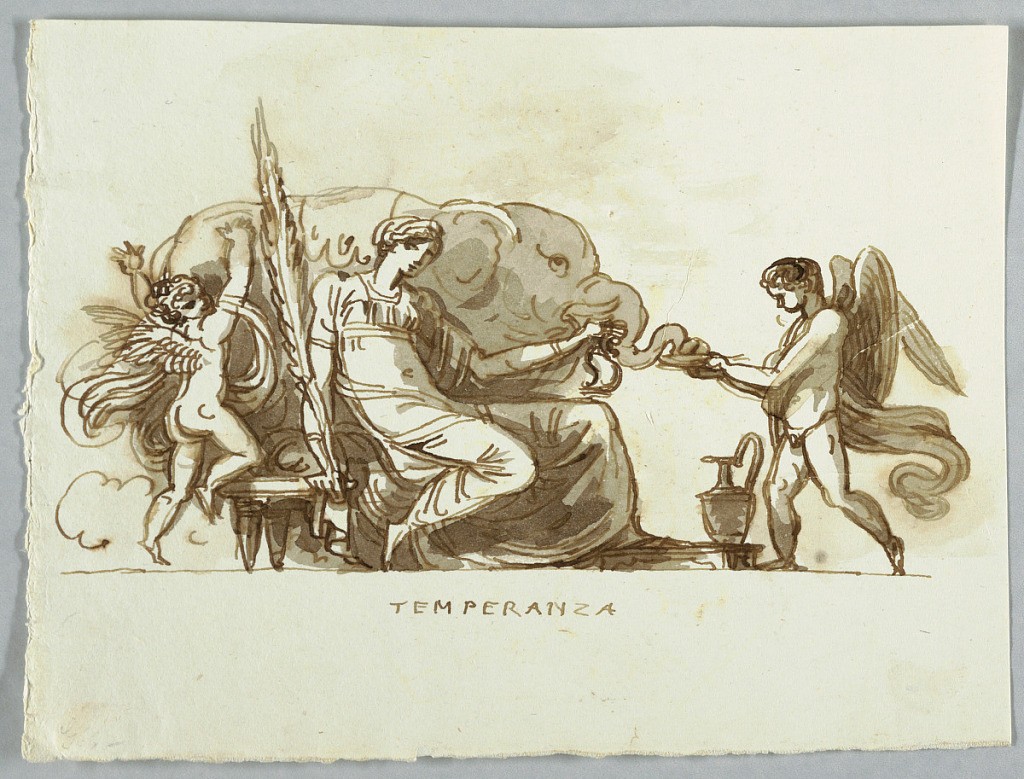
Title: Temperance
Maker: Felice Giani, Italian, 1758–1823
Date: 1816
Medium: Pen and brown ink, brush and brown wash over traces of graphite on cream laid paper
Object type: Drawing
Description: Elephant drinks from bowl which putto holds for him.  In front, woman sits with palm leaf and bridle on stool. Beside her kneels putto.